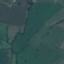
Land use / land cover class: Pasture